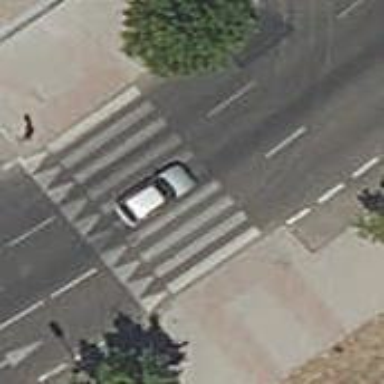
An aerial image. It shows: Uncontrolled crossing with table for traffic calming.